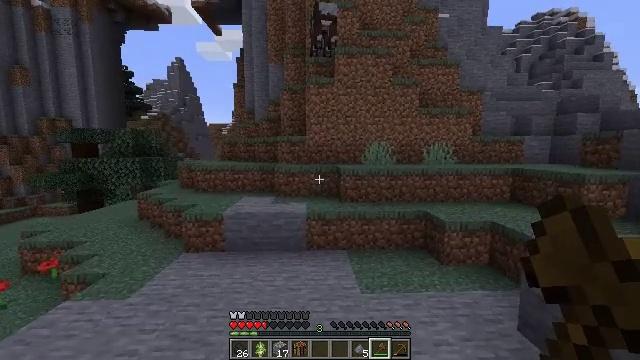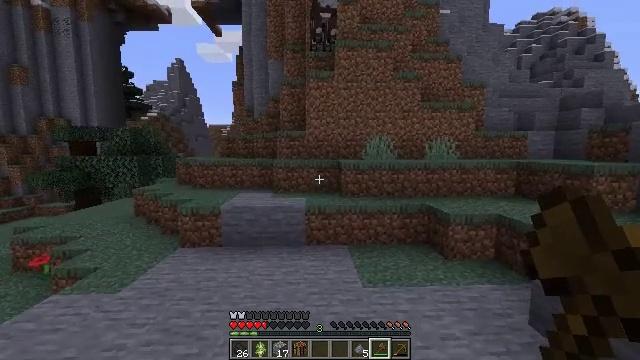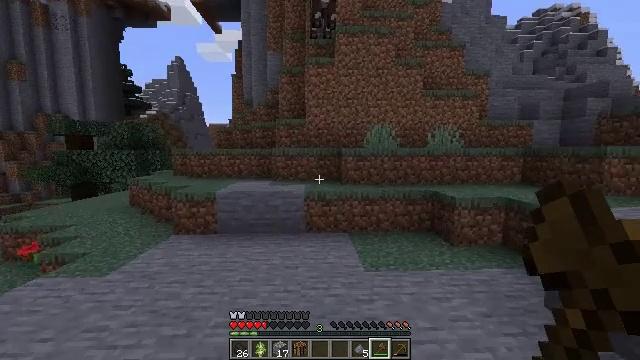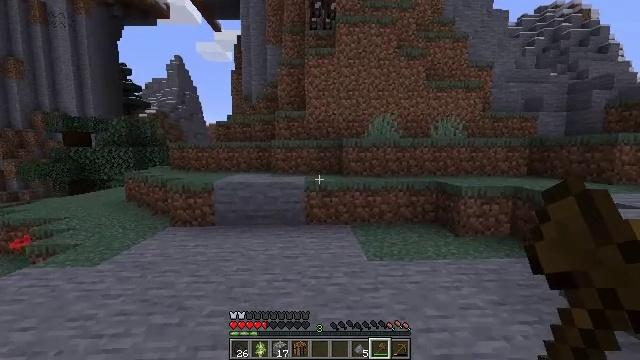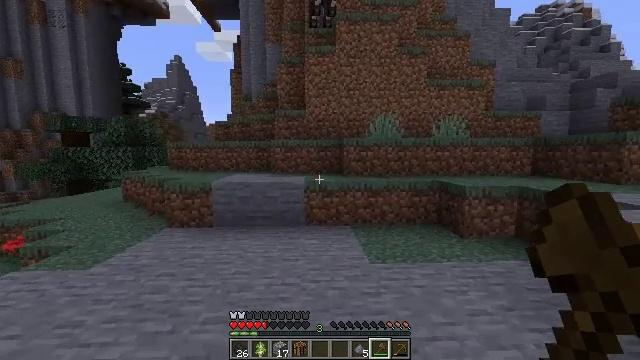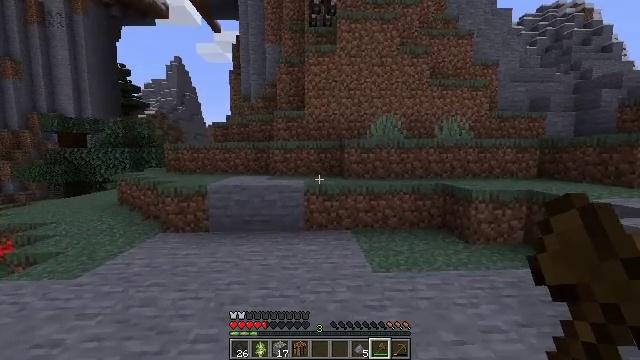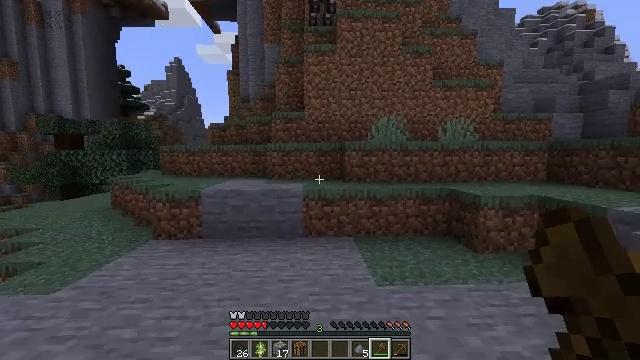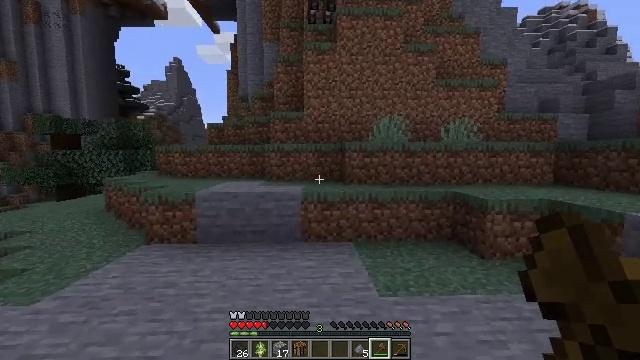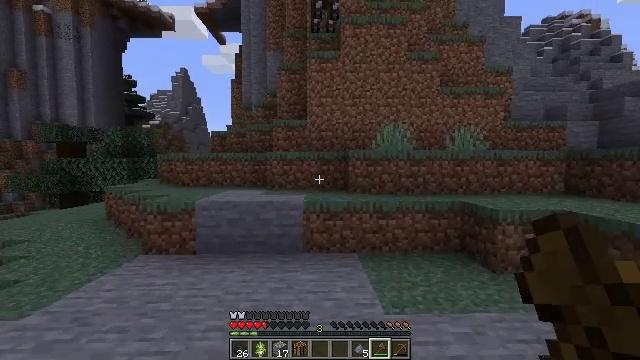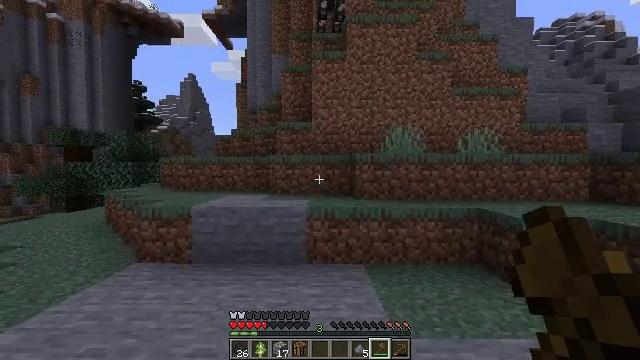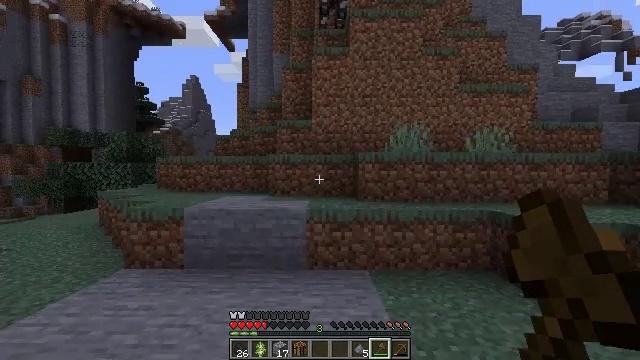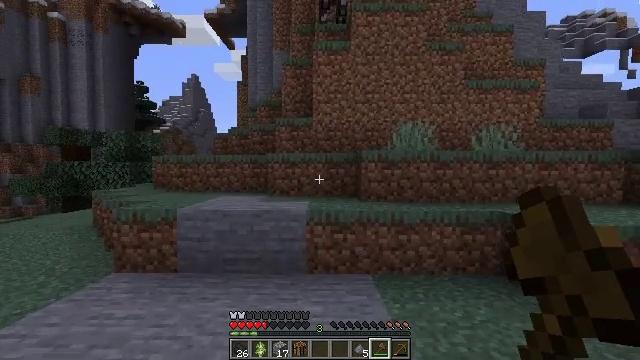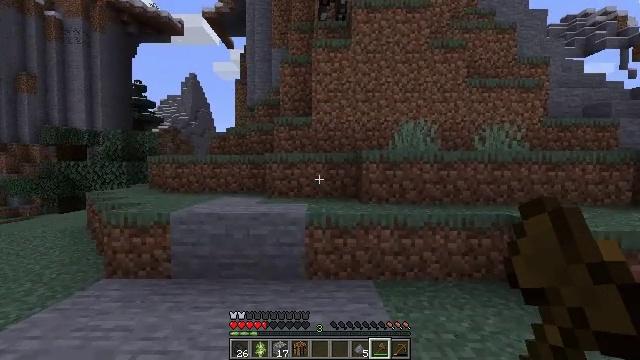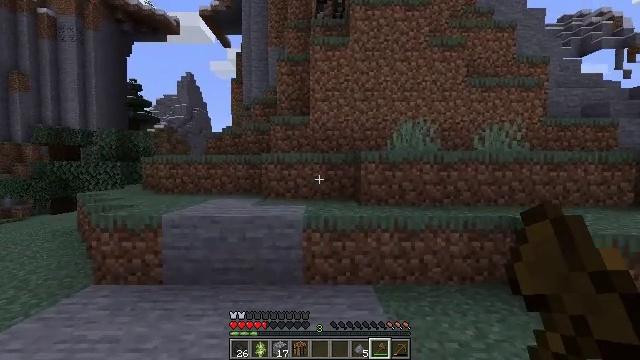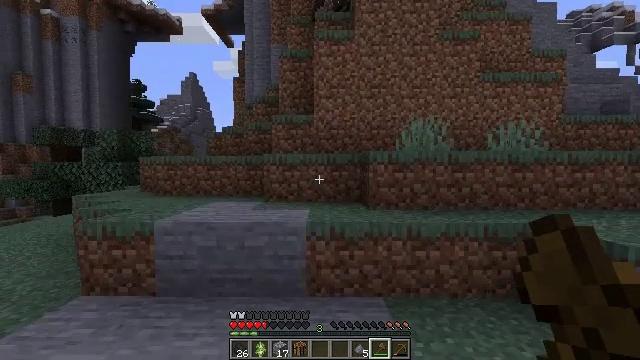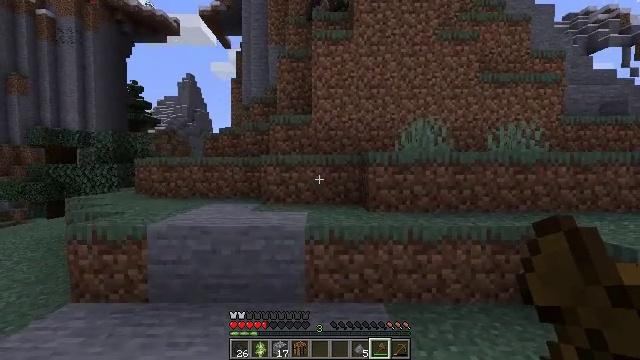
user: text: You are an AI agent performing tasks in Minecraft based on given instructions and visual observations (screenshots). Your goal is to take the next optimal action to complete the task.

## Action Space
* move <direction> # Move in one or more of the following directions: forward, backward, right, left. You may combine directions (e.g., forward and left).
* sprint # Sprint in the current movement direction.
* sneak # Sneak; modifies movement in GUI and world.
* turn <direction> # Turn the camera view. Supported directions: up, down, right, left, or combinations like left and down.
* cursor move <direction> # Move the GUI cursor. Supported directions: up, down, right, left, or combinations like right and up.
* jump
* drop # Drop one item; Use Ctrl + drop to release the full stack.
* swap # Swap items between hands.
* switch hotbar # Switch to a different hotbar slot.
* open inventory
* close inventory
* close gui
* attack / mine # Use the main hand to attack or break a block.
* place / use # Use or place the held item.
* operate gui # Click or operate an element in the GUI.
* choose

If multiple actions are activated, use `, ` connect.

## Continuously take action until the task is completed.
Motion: motion action
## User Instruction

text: Kill mobs.
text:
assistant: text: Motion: move forward, sprint
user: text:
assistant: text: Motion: move forward, sprint
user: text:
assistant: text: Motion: move forward
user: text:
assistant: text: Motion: move forward, sprint
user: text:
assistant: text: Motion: move forward, sprint
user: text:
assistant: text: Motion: move forward, sprint
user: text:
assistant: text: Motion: move forward, sprint
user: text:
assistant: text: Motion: move forward, turn up
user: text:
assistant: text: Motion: move forward, turn left
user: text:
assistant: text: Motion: move forward, sprint
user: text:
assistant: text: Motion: move forward, sprint
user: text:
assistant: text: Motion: move forward, sprint
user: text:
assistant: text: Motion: move forward, sprint
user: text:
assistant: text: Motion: move forward
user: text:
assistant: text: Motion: move forward
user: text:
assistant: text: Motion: move forward, turn right
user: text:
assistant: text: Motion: move forward
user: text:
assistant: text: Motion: move forward, sprint
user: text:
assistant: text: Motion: move forward, sprint
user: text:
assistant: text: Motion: move forward
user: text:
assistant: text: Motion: move forward
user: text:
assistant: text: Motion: move forward
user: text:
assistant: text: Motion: move forward
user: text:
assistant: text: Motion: move forward, turn left and up
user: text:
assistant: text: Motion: move forward, turn left and up, jump
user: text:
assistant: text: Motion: move forward, turn left and up, jump
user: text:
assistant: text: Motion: move forward, turn up, jump
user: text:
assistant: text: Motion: move forward, jump
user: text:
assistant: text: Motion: move forward, jump
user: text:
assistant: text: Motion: move forward, jump